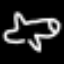
Label: airplane